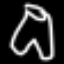
Label: pants